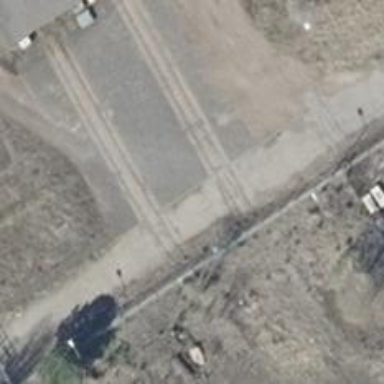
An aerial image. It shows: Unused railway yard.